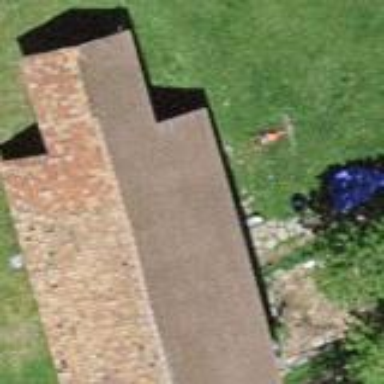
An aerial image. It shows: Gabled roof on farm auxiliary building.